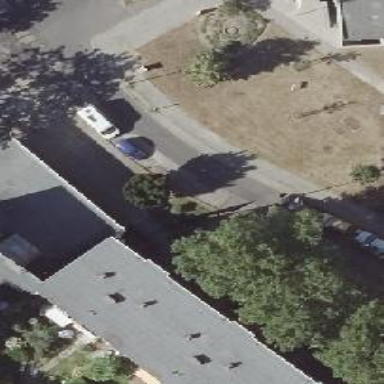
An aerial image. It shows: Residential road with asphalt surface and sidewalks on both sides. There is parallel on-street parking on the right lane.